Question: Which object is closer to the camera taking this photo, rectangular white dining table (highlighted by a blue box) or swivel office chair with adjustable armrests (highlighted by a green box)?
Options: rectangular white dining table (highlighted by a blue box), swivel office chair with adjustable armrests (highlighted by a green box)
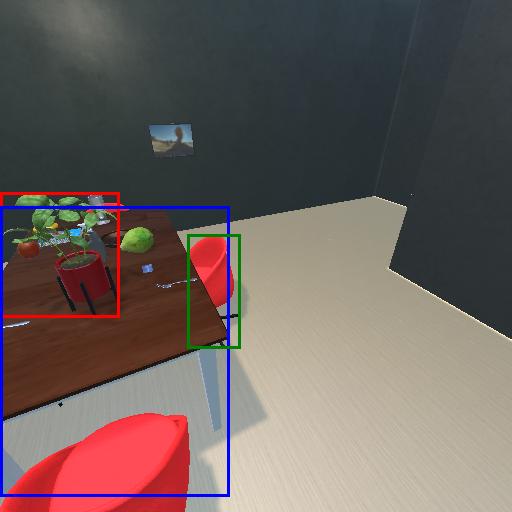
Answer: rectangular white dining table (highlighted by a blue box)